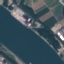
Land use / land cover class: River